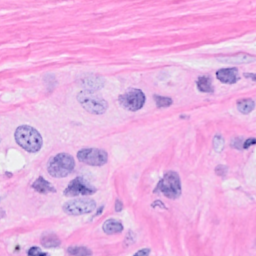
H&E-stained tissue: Breast